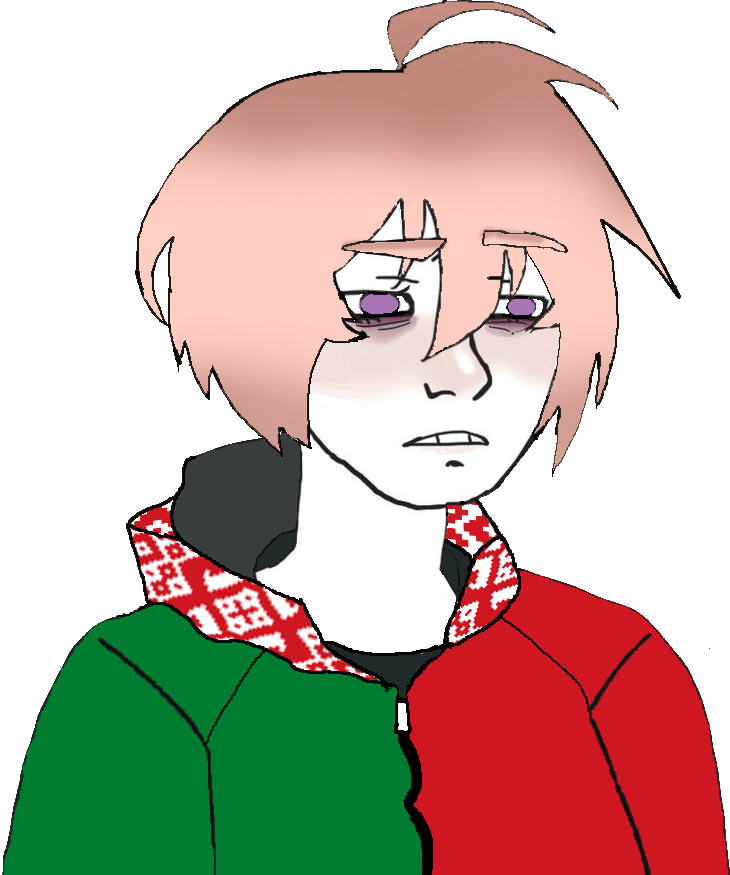
Label: 5_Twinkjak